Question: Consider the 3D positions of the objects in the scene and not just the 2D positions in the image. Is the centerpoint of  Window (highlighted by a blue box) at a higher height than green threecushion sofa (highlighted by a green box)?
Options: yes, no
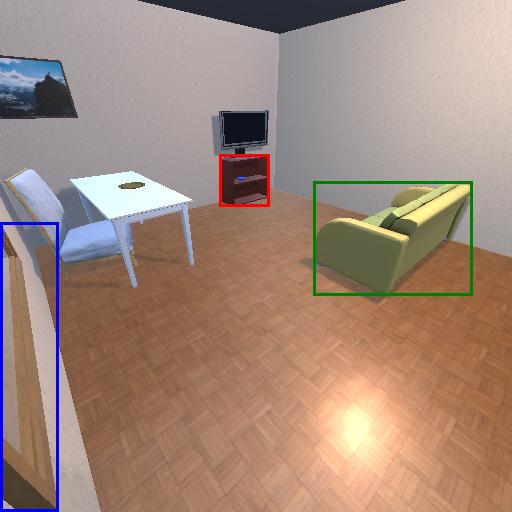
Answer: yes